Field crop: maize
Growth stage: 1
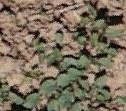
Species: convolvulus